Lunar surface albedo tile
Center latitude: -23.581
Center longitude: -39.096
Resolution (meters per pixel, mean): 130.66
Tile area (km^2): 16980.94
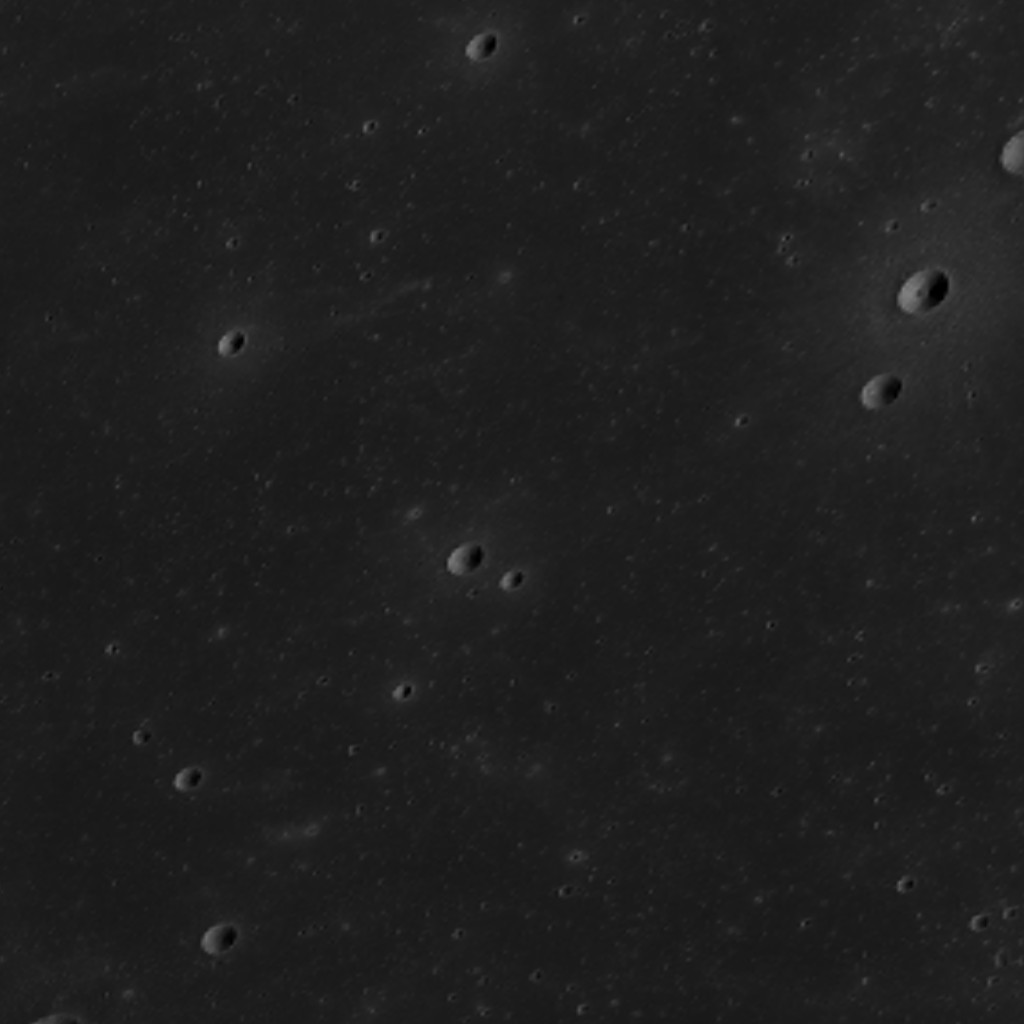